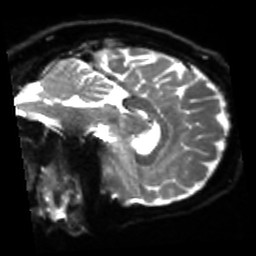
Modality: sbref
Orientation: sagittal
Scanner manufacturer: siemens
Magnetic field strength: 3 T
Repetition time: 4 s
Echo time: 0.0594 s